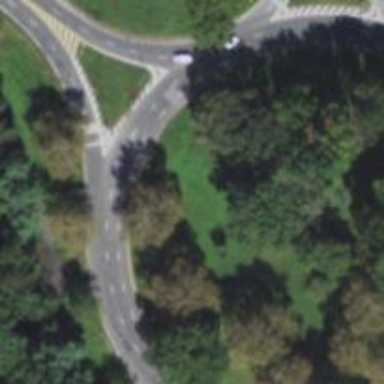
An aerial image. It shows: Primary highway intersecting roundabout.